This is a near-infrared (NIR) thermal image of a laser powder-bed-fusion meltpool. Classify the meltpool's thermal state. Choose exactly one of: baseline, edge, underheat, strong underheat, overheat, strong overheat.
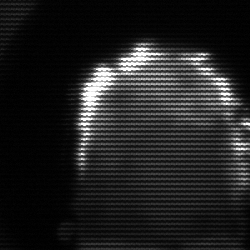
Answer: baseline